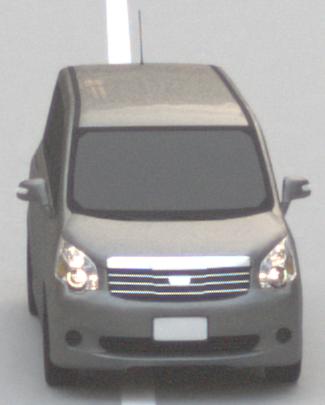
Make: Toyota
Model: Noah
Detailed model: Voxy R70G
Model produced from: 2007
Model produced until: 2013
Doors: 5
Color: gray
Road condition: dry road
Daytime: morning or afternoon
Contrast: low contrast